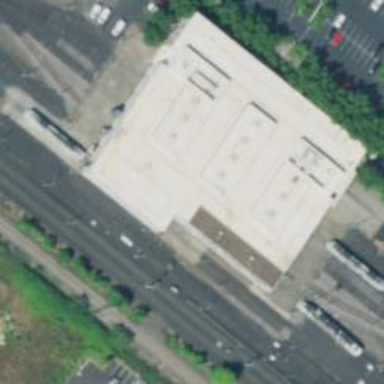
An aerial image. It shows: Light rail tunnel passing through building passage in service yard. The railway is electrified with contact line.